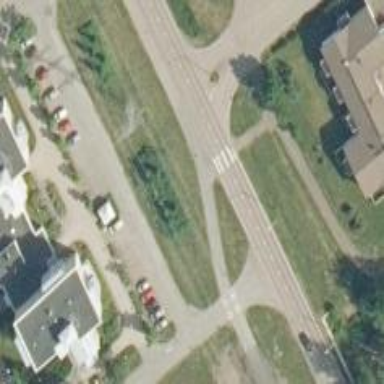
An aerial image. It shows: This image shows asphalt footway with zebra crossing and cycle track nearby.